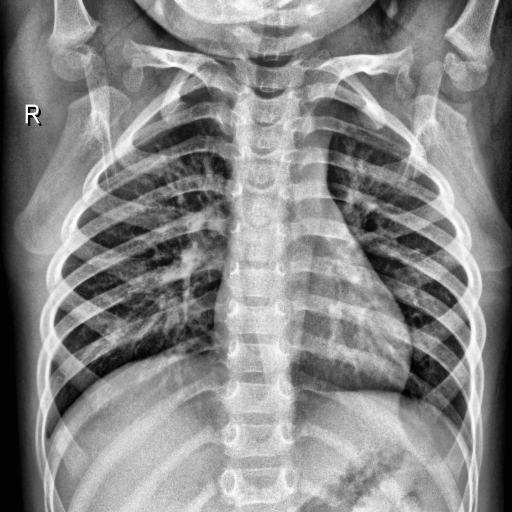
Finding: NORMAL